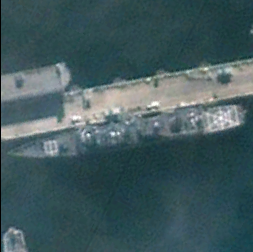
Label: cruiser